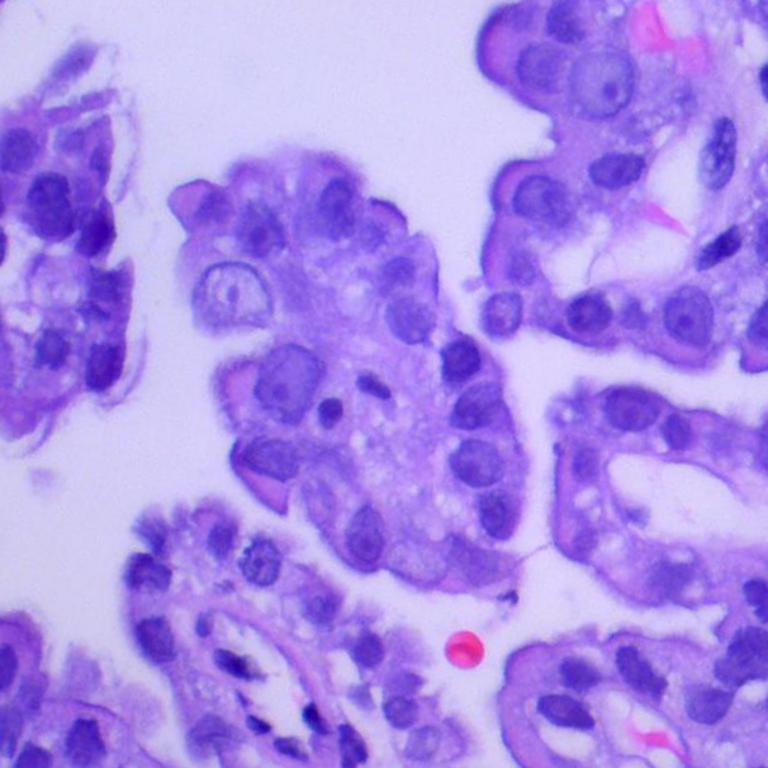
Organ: lung
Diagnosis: adenocarcinomas